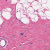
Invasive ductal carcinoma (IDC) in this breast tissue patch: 0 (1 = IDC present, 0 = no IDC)